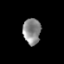
Tissue: lung
Cell type: Epithelial cells
Senescence score: 0.2328
Nuclear area (px): 451
Mean DAPI intensity: 139